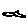
Label: fish